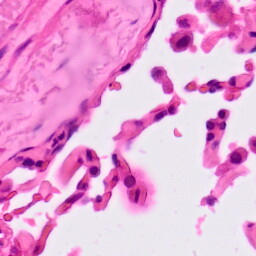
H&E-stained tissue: Lung